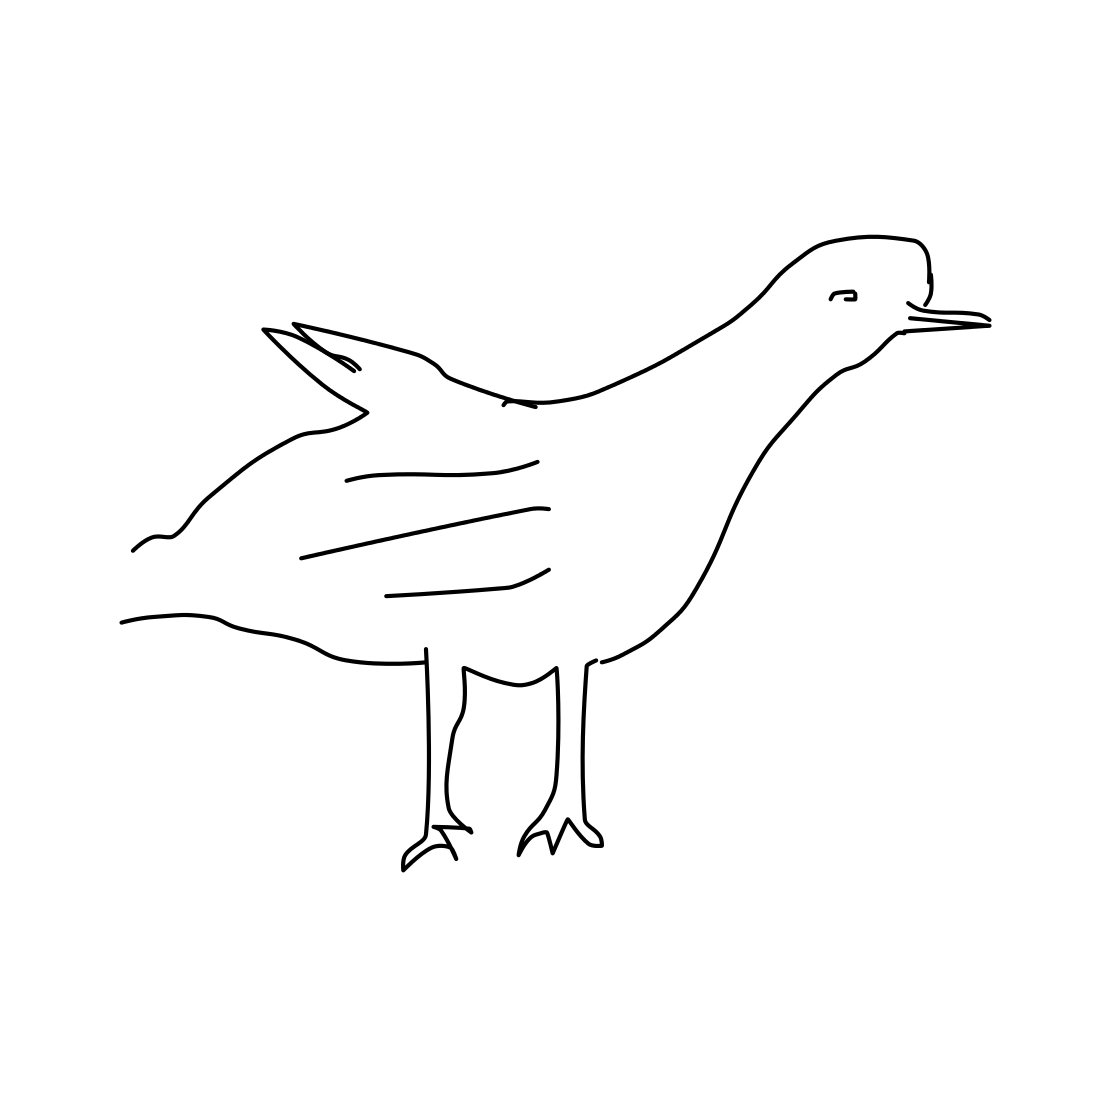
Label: seagull